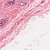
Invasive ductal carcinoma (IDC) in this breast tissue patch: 0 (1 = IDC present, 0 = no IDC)